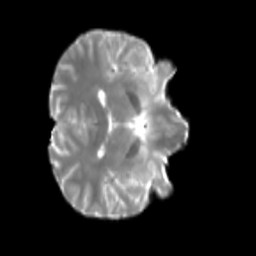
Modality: T2w
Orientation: axial
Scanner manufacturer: siemens
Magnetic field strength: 3 T
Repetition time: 4 s
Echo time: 0.0594 s